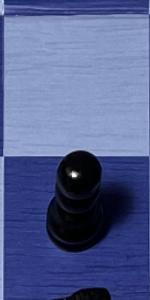
Label: Pawn_Black